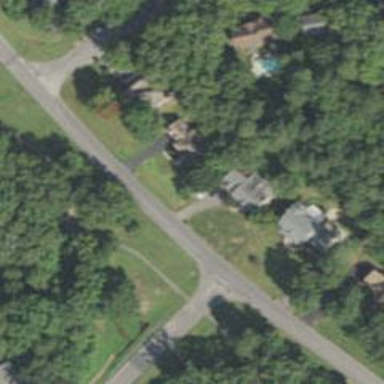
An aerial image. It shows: Driveway.